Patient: sex F, age 62
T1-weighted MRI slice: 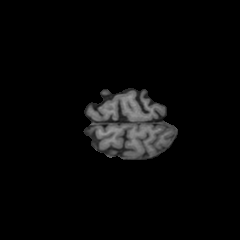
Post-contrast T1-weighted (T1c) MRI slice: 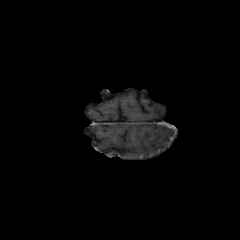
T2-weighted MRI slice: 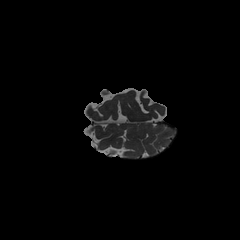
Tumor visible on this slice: no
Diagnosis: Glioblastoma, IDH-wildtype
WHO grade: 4